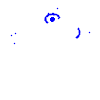
Particle: pion